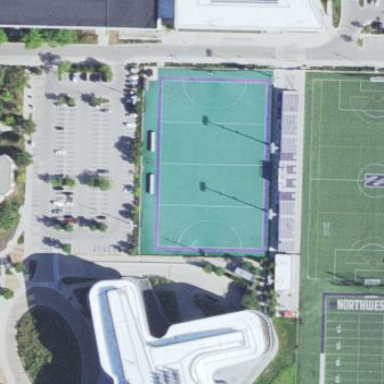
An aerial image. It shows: Field hockey pitch for leisure and sports.